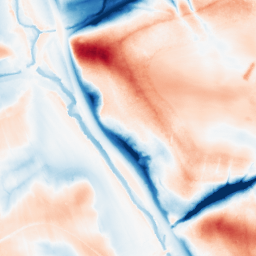
Category: classical
Decomposition family: gaussian_anisotropic
Decomposition parameters: sigma_x: 10
sigma_y: 20
Upsampling method: regularized
Upsampling parameters: scale: 4
lambda_reg: 0.01
Upsampling scale: 4